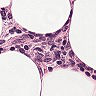
Metastatic tissue present: no